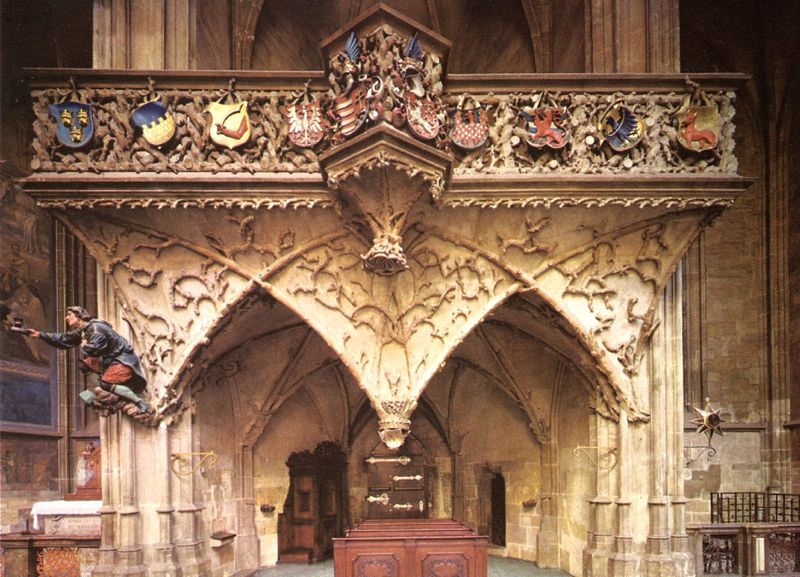
Titel: Wladislaw-Oratorium des Prager Veitsdoms
Standort: Prag, Veitsdom (EU - Tschechische Republik)
Schlagwörter: blau, flügel, mann, schatten, gelb, braun, holz, licht, raum, rot, arm, stein, steine, gitter, kirche, figur, england, gotik, balkon, bogen, ziegel, bank, empore, gestühl, detail, foto, fugen, stern, säbel, altar, hauptschiff, wappen, kanzel, monstranz, streben, schnitzwerk, maßwerk, boegen, beichtstuhl, saule, baenke, kirche bank